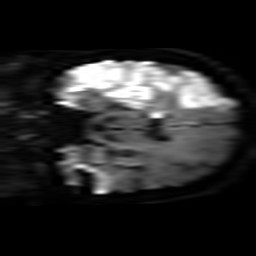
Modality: TRACE
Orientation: coronal
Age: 73
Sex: male
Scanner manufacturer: philips
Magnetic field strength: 3 T
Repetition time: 3.467 s
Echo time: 0.076 s